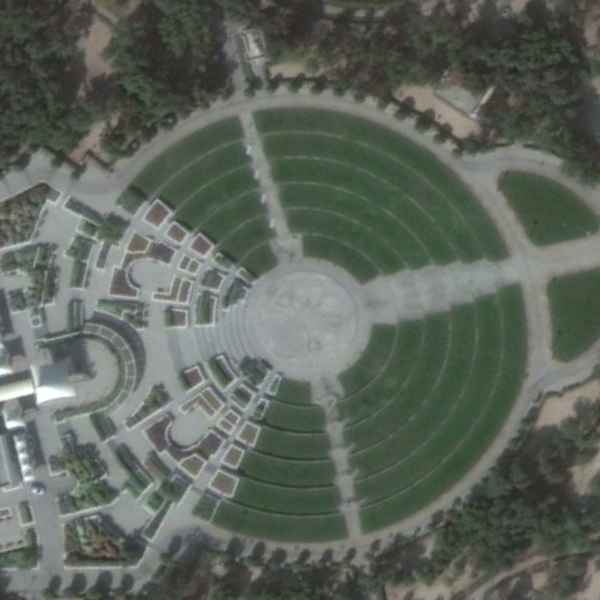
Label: Square